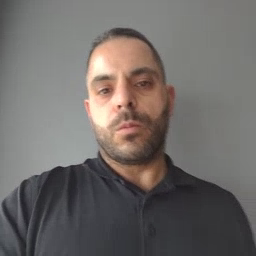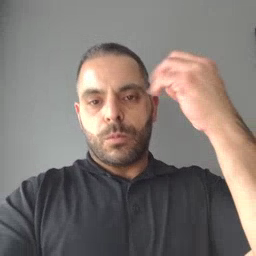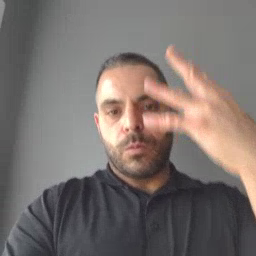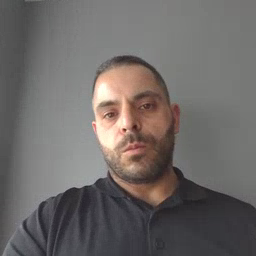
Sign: shower